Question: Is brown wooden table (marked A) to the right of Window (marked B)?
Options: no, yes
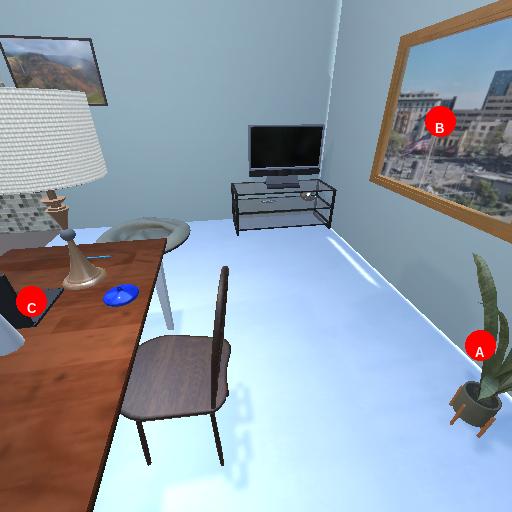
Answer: no